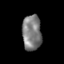
Tissue: skin
Cell type: Epithelial cells
Senescence score: 0.2314
Nuclear area (px): 664
Mean DAPI intensity: 125.042